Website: crate-barrel
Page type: billing-address
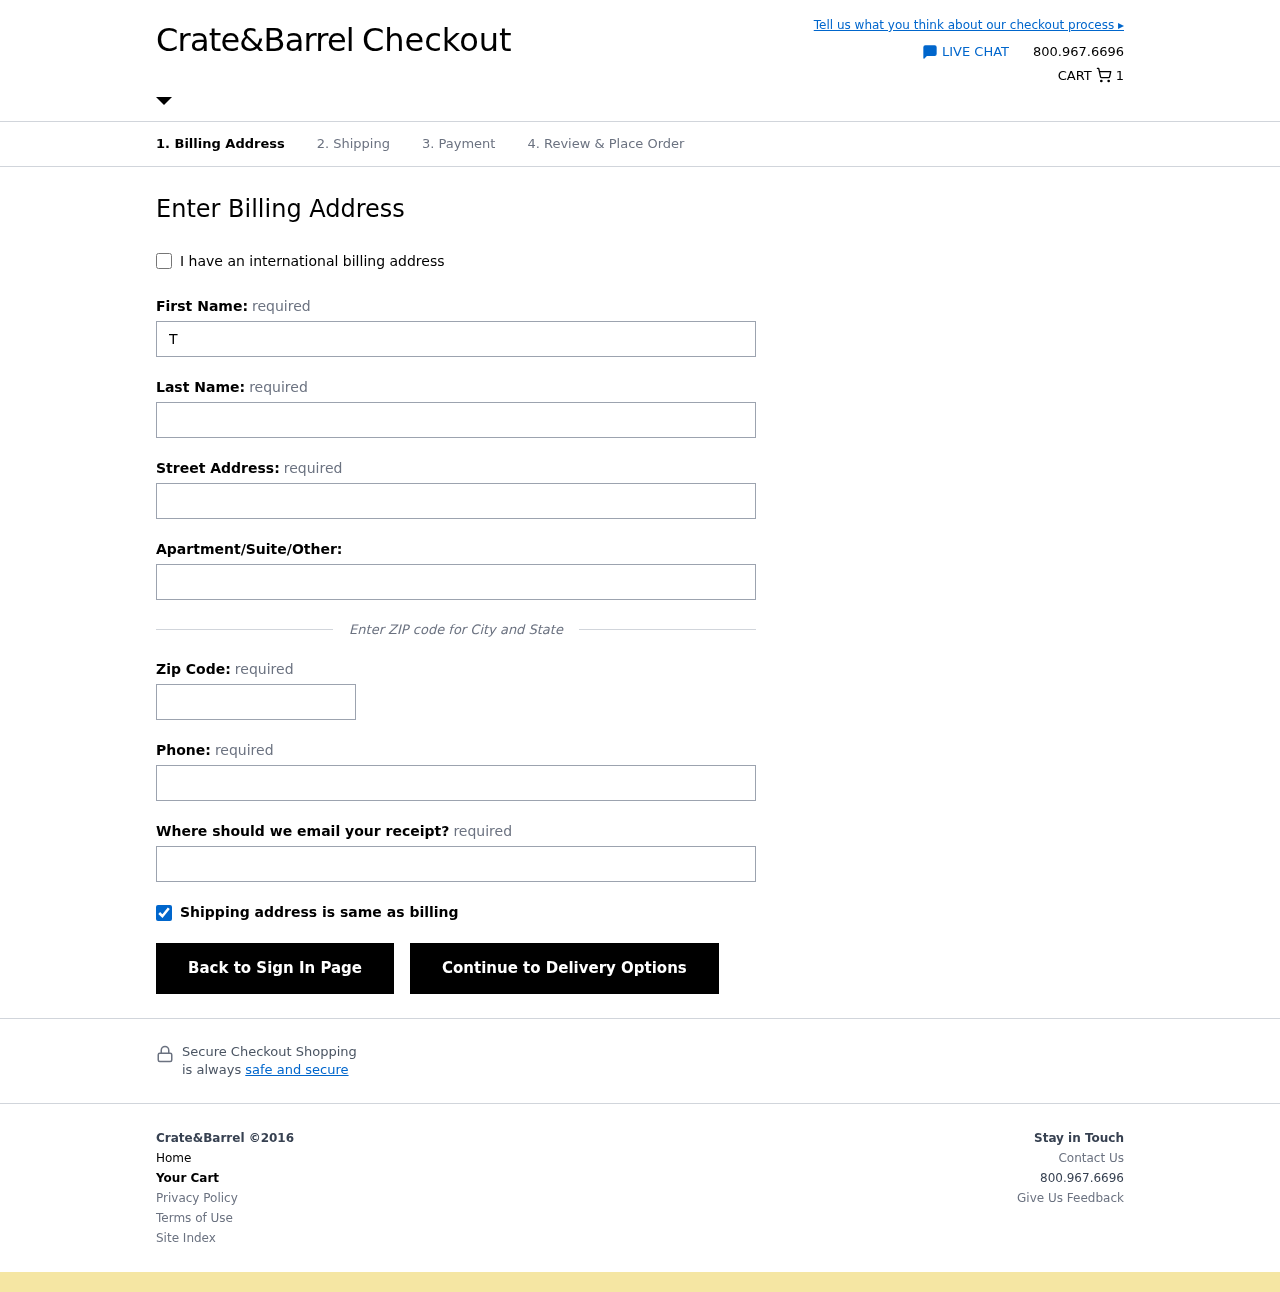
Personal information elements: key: PII_EMAIL
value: tpeters@hotmail.com
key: PII_FIRSTNAME
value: Terry
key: PII_LASTNAME
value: Peters
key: PII_PHONE
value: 9929270043
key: PII_POSTCODE
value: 82162
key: PII_STREET
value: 5344 Burton Flats Suite 391
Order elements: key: ORDER_NUM_ITEMS
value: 1